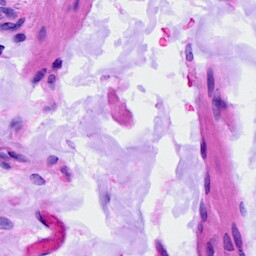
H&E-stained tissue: Ovarian